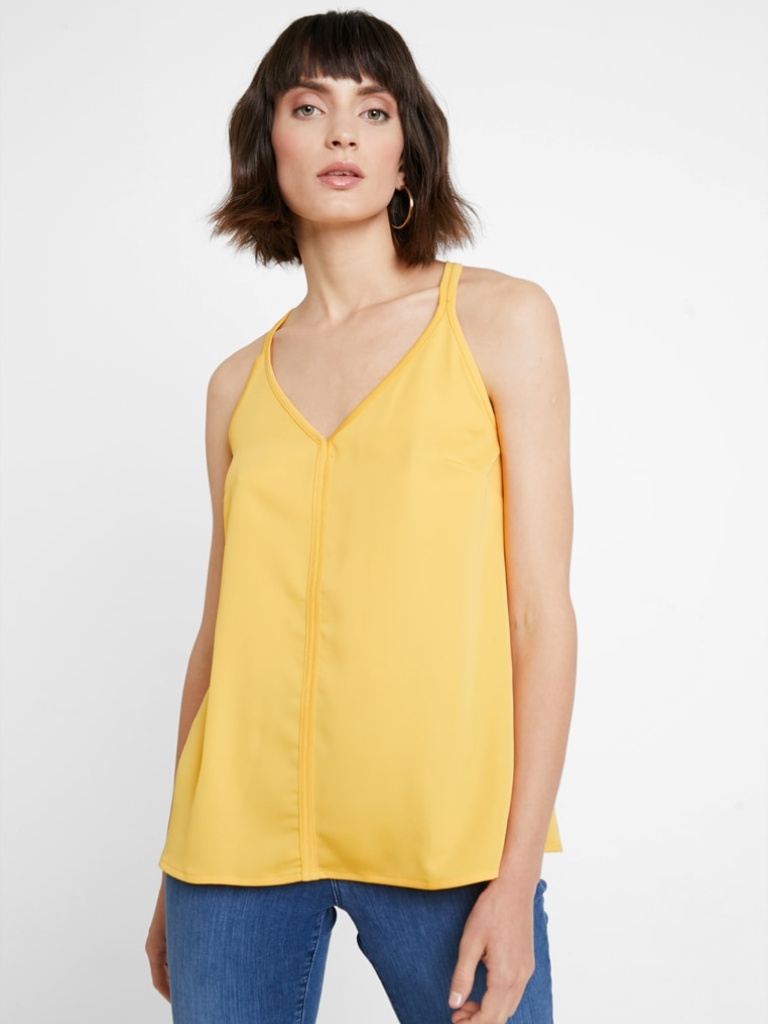
cotton relaxed sleeveless hip length Untucked v-neck tank